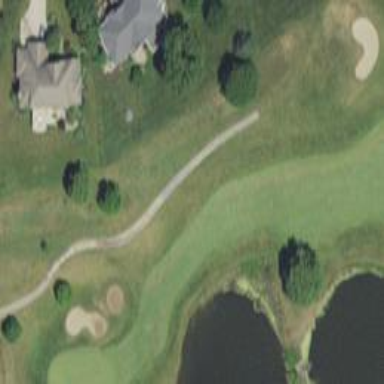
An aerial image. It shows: Service road used as golf cart path.